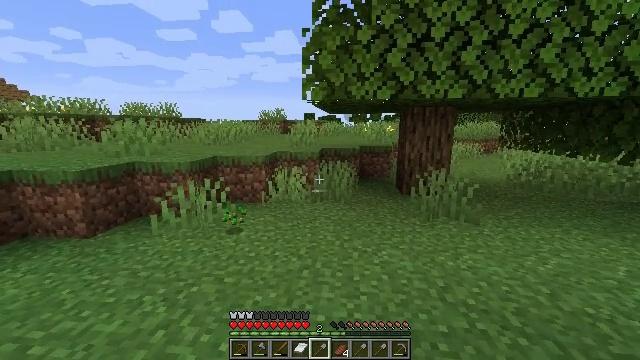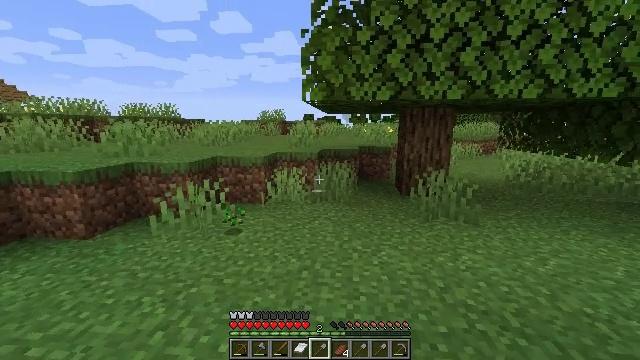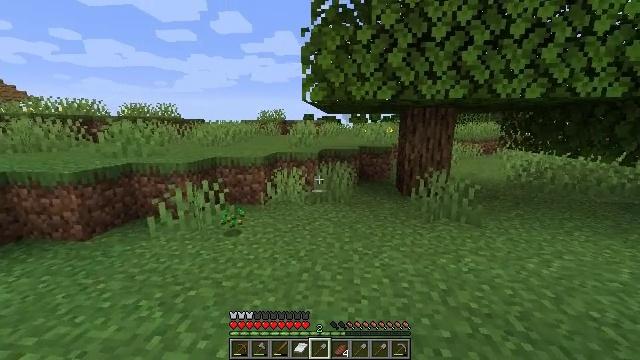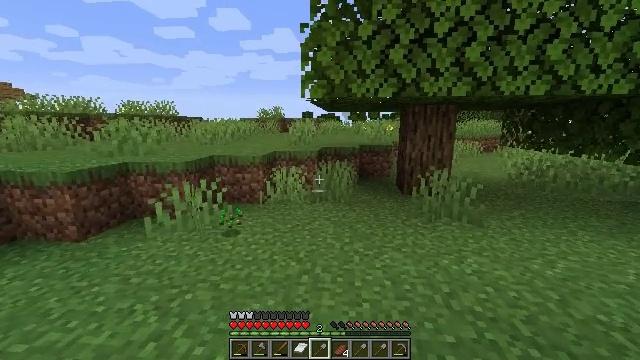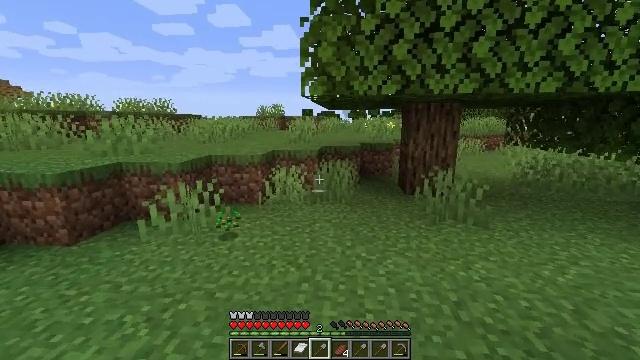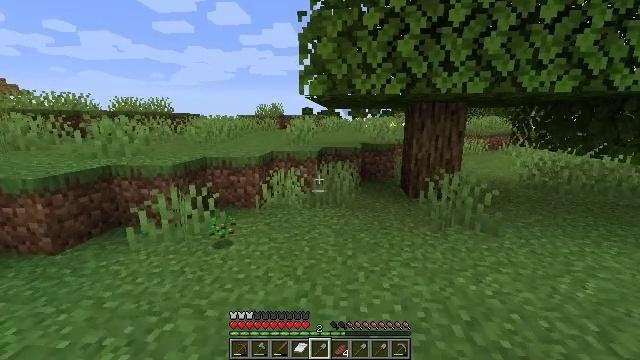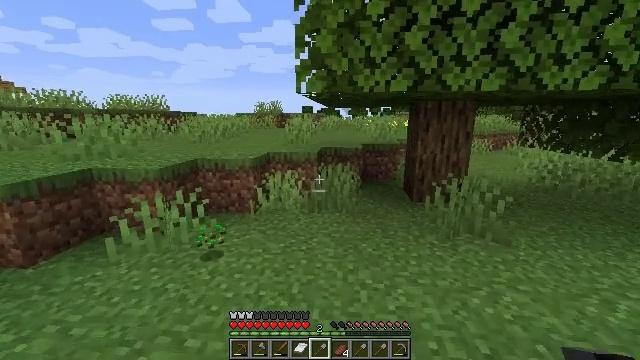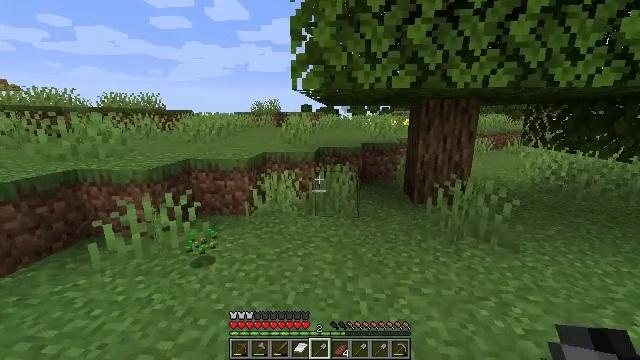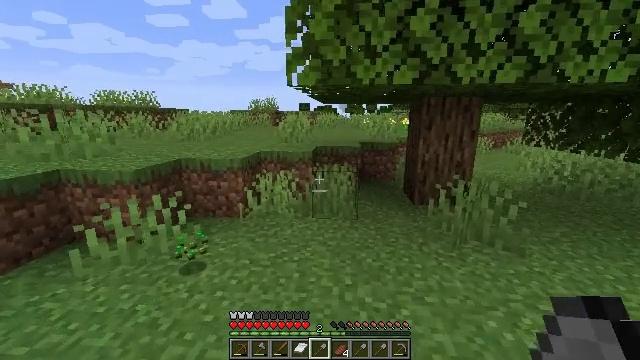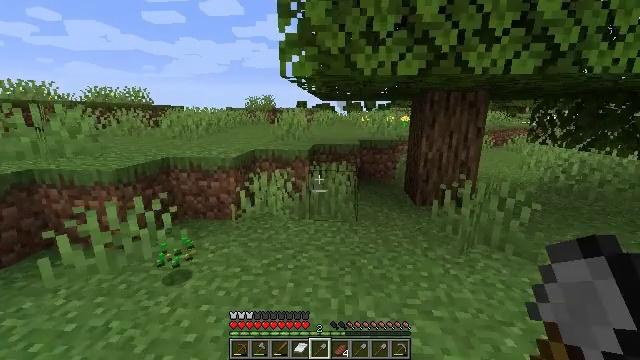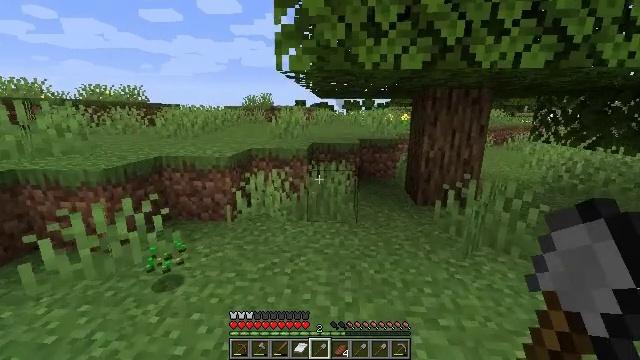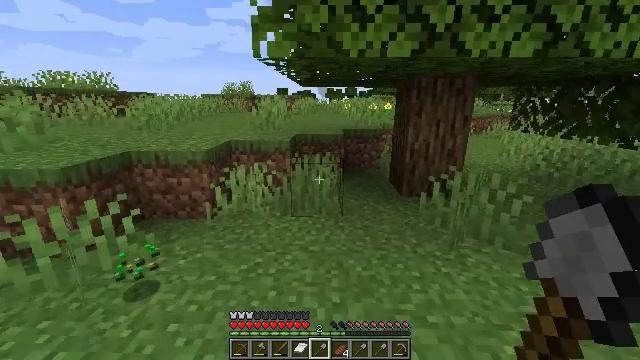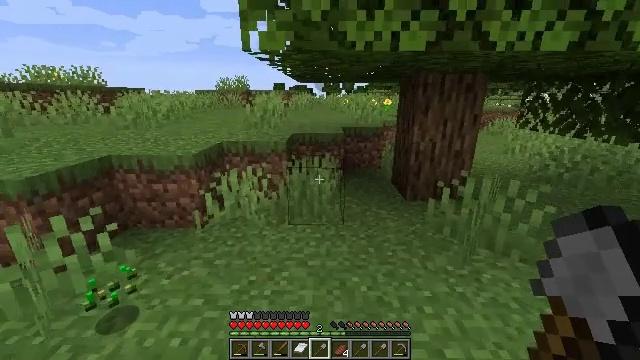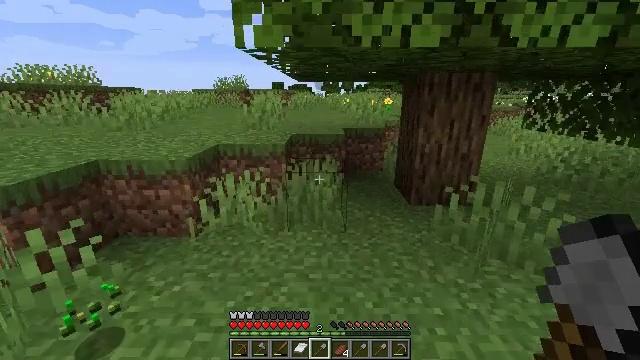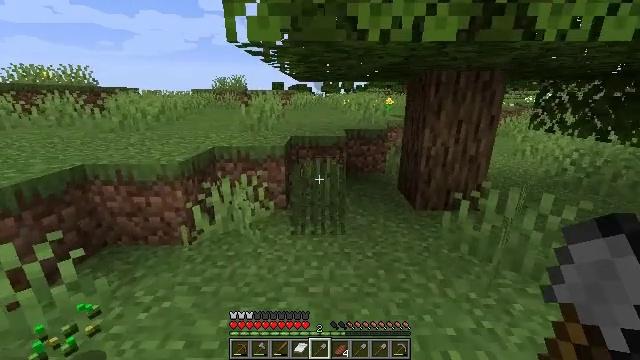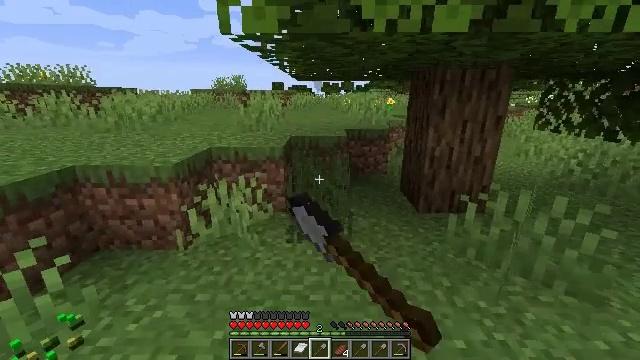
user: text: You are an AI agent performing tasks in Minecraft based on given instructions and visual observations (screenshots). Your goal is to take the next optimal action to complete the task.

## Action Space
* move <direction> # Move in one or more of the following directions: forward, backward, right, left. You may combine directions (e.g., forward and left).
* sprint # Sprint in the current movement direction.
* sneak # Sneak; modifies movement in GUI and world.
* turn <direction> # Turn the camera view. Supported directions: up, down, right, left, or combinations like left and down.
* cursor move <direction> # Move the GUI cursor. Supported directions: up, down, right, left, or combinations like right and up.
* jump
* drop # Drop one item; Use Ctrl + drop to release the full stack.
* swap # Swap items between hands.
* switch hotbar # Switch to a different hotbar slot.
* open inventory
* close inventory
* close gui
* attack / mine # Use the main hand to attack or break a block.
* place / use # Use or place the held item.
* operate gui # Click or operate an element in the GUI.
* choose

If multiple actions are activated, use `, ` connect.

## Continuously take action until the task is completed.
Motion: motion action
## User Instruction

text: Clear the ground by mining grass.
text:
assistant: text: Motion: no_op
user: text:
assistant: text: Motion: move forward
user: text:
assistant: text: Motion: move forward
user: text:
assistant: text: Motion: move forward
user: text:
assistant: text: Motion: move forward
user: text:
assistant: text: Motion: move forward
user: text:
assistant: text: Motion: move forward
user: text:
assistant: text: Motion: move forward
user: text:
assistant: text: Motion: move forward
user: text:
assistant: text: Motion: move forward
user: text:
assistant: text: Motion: move forward, turn right and down
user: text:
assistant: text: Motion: move forward
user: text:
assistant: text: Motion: move forward
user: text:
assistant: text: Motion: attack / mine
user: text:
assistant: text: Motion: attack / mine
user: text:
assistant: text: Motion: attack / mine
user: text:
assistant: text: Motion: no_op
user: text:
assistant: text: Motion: turn left
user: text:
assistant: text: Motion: turn left and down
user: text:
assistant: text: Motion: turn left and down
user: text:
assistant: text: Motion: no_op
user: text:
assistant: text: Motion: no_op
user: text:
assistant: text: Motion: no_op
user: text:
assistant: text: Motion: no_op
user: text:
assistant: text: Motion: attack / mine
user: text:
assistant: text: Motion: attack / mine
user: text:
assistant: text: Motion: attack / mine
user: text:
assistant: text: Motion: turn left
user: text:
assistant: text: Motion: turn left
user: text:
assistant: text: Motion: turn left